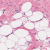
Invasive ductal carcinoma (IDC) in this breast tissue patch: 0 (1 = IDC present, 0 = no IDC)